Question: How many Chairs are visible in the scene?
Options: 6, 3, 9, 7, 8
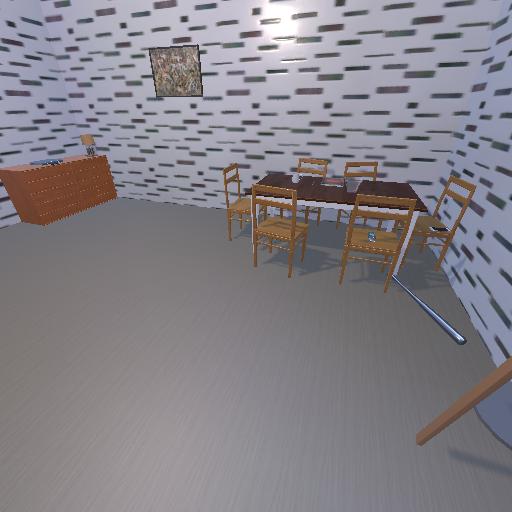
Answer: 6